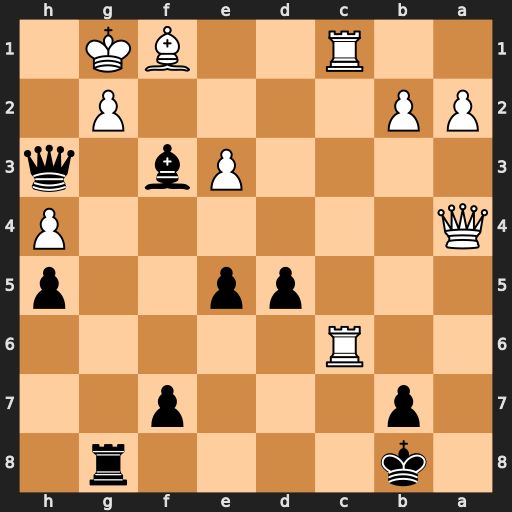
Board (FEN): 1k4r1/1p3p2/2R5/3pp2p/Q6P/4Pb1q/PP4P1/2R2BK1
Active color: b
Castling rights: -
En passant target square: -
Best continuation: Rxg2+ Bxg2 Qxg2#